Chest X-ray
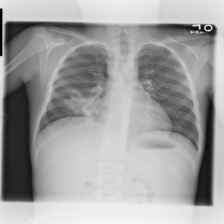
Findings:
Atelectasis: negative
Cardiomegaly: negative
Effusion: negative
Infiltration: negative
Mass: negative
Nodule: negative
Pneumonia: negative
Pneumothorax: negative
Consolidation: positive
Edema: negative
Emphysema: negative
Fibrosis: negative
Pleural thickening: negative
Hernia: negative